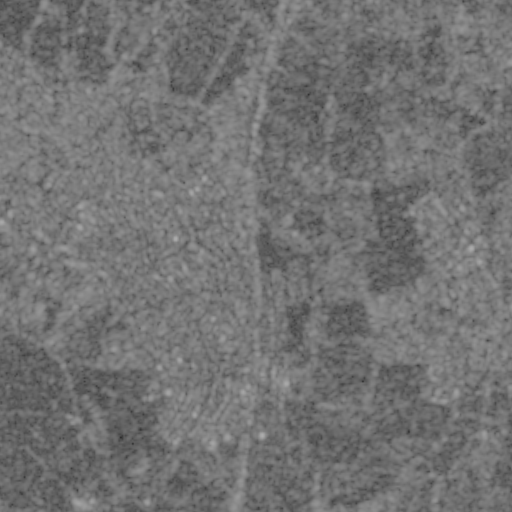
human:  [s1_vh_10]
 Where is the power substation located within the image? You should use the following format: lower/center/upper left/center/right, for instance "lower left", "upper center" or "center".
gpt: The power substation is located in the lower center of the image.
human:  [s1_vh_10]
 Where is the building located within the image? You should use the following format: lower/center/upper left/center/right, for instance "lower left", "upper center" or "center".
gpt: There is no building in the image.

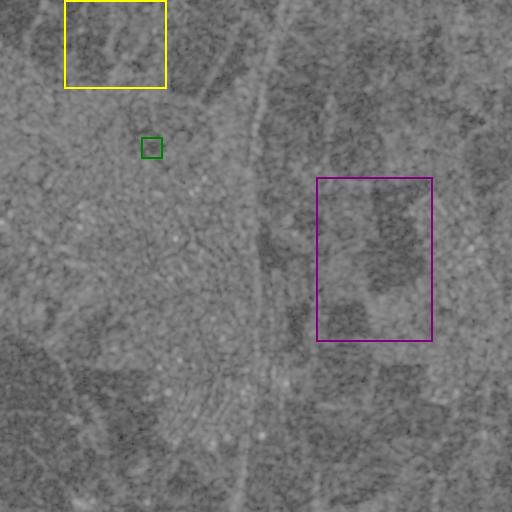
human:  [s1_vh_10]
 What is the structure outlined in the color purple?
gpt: The structure outlined in purple is a crop field.
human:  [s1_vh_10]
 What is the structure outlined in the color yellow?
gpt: The structure outlined in yellow is a park.
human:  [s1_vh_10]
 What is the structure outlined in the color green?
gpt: The structure outlined in green is a parking lot.
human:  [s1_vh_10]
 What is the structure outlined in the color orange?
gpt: There is no orange outline.